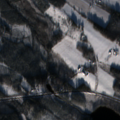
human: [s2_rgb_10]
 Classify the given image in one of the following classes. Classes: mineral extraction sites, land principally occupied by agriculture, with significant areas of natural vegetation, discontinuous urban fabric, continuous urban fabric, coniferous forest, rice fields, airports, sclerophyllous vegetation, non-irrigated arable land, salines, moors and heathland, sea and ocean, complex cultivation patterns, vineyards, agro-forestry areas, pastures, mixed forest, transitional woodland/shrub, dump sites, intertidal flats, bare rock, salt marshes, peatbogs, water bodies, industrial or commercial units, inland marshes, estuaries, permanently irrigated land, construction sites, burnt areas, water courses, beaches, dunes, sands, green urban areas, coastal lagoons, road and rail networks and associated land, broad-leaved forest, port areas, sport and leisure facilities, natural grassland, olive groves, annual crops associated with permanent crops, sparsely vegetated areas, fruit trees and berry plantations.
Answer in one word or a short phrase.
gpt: land principally occupied by agriculture, with significant areas of natural vegetation, mixed forest, water bodies